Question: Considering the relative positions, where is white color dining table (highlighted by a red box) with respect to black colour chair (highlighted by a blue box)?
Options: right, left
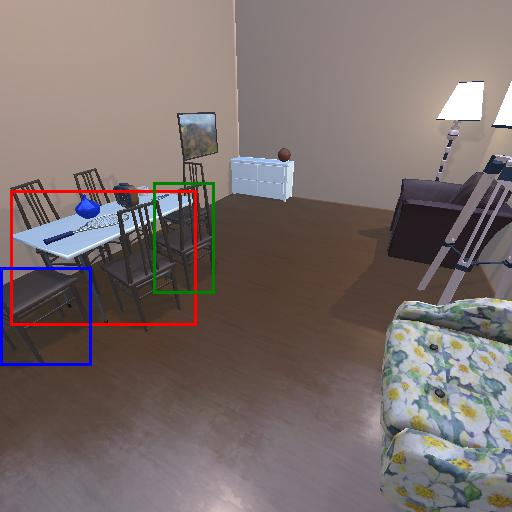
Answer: right